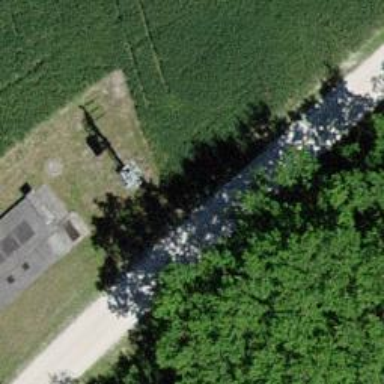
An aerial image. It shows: Transformer.